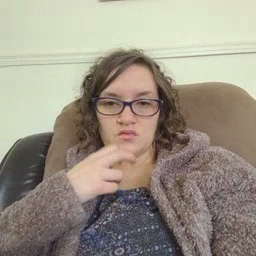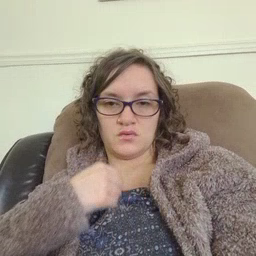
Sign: underwear